Aerial crown-view tile of a tropical tree (Barro Colorado Island, Panama), acquired 20241112:
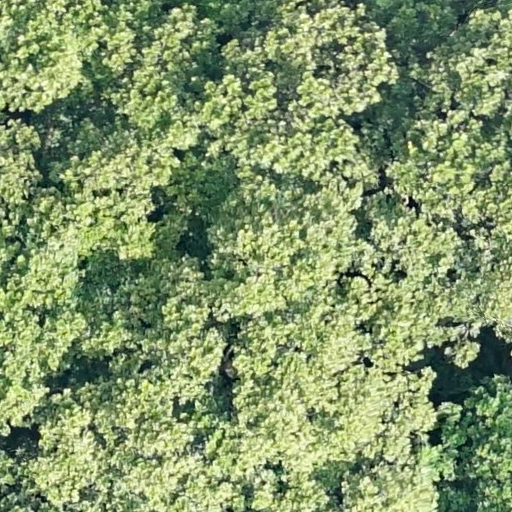
Species: Anacardium excelsum
GBIF accepted scientific name: Anacardium excelsum
Crown area: 940.021 m²